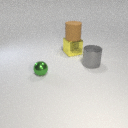
large gray metal cylinder behind small green metal sphere